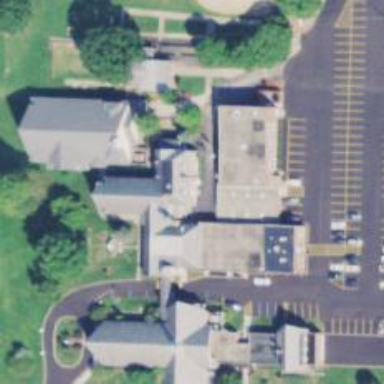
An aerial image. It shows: School.